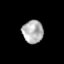
Tissue: skin
Cell type: Others
Senescence score: 0.2675
Nuclear area (px): 473
Mean DAPI intensity: 175.712